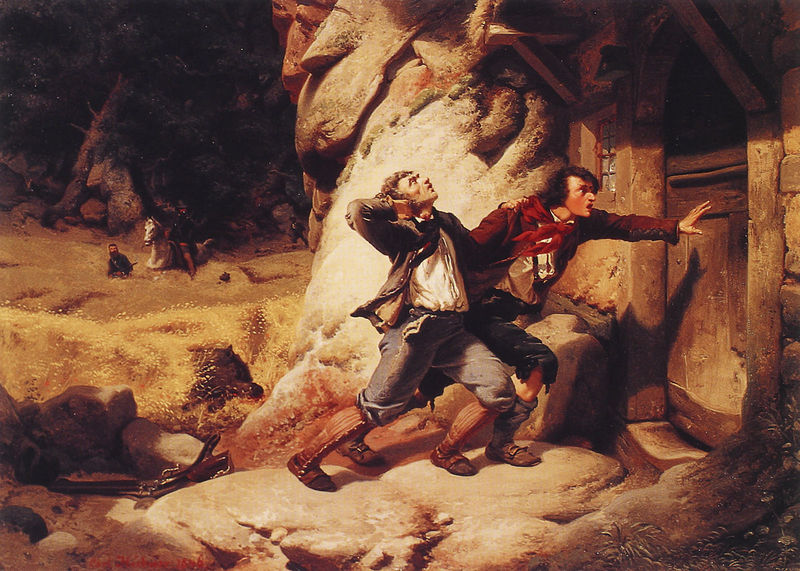
Titel: Das Jagdrecht
Künstler: Carl Hübner
Schlagwörter: baum, felsen, gemälde, himmel, mann, menschen, fenster, männer, tür, gebäude, haus, rot, tuch, hose, steine, tot, feld, hütte, haare, realismus, wald, pferd, schuhe, fels, zwei männer, halstuch, socken, flucht, waffe, flüchten, gewehr, gewähr, verfolger, 19. jahrhundert